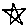
Label: star